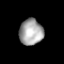
Tissue: lung
Cell type: Epithelial cells
Senescence score: 0.1328
Nuclear area (px): 600
Mean DAPI intensity: 166.03